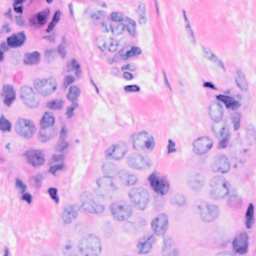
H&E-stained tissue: Breast